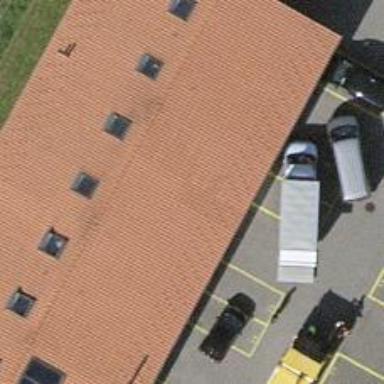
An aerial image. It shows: Car repair shop.